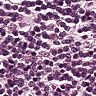
Metastatic tissue present: no